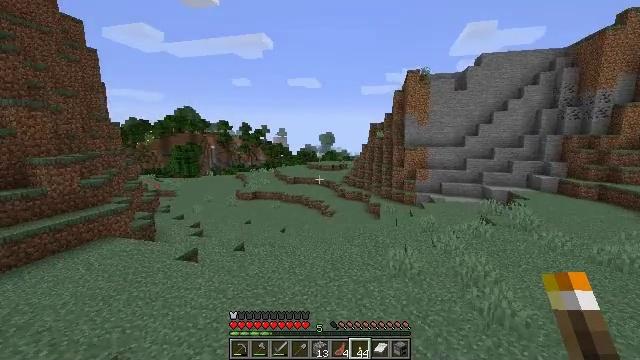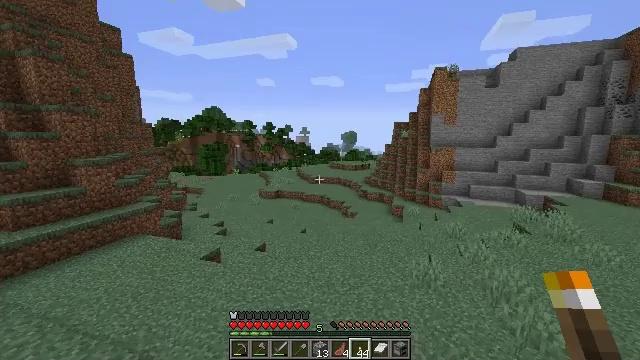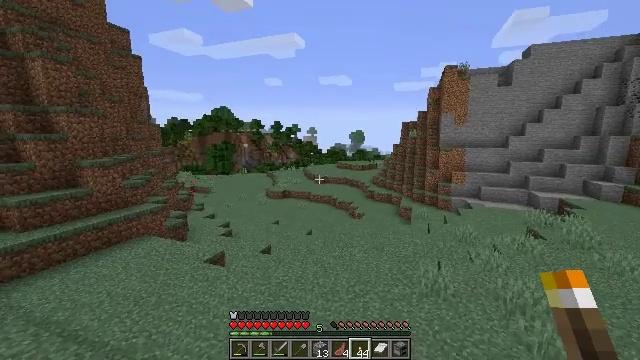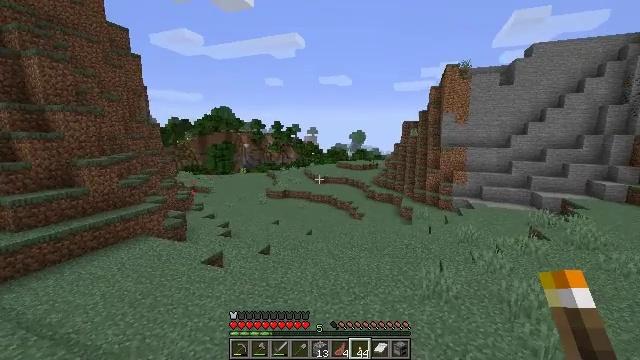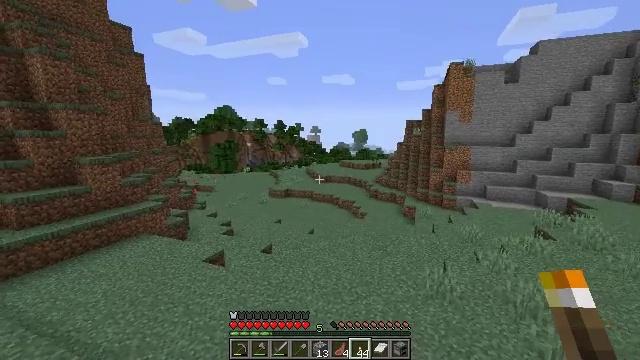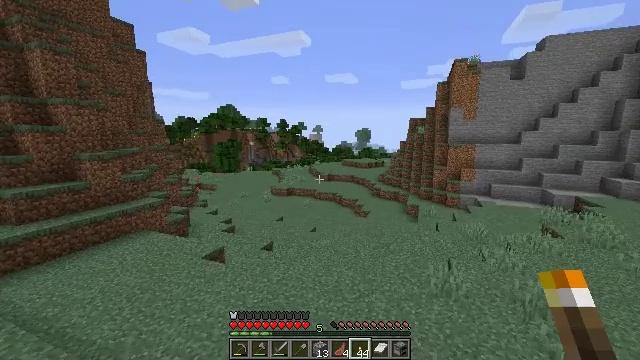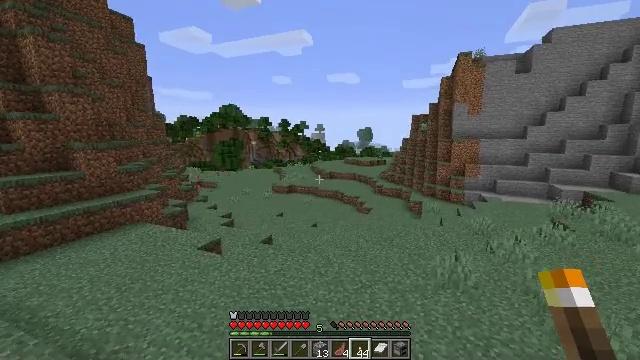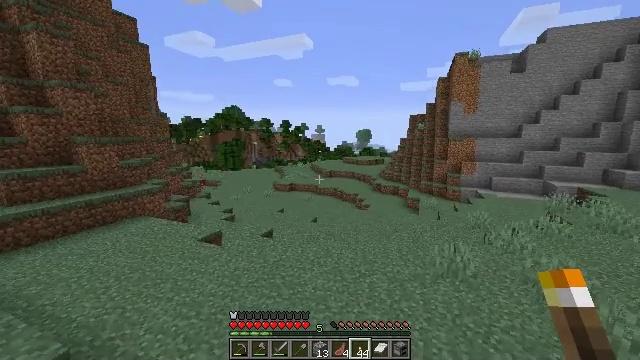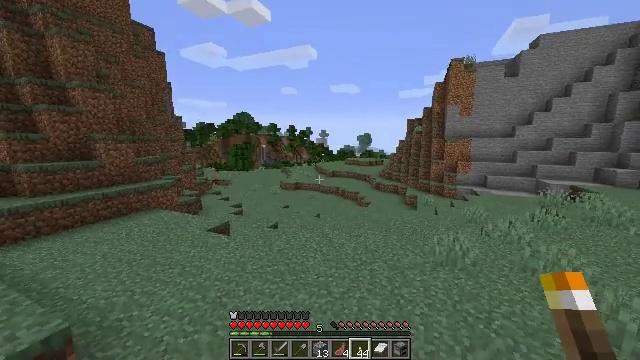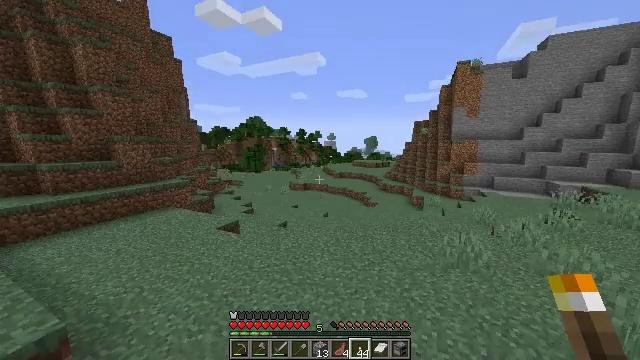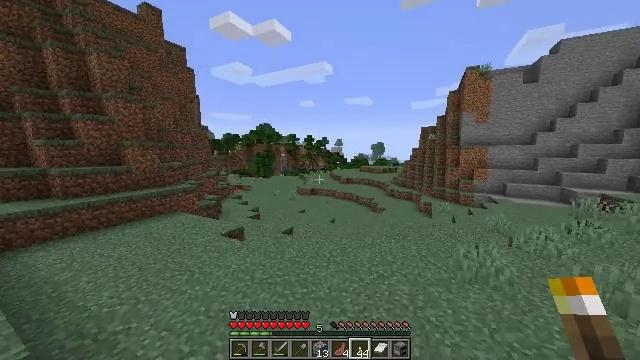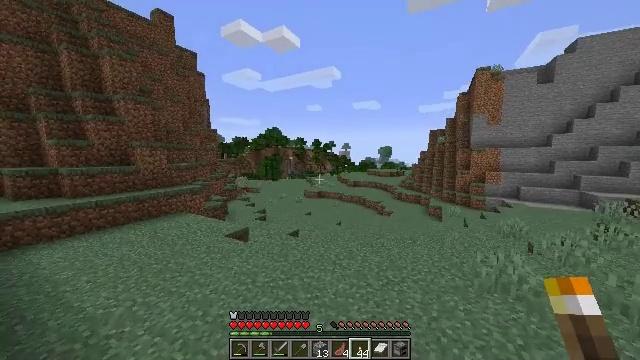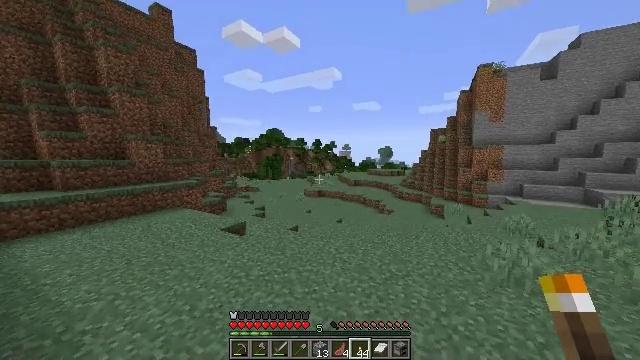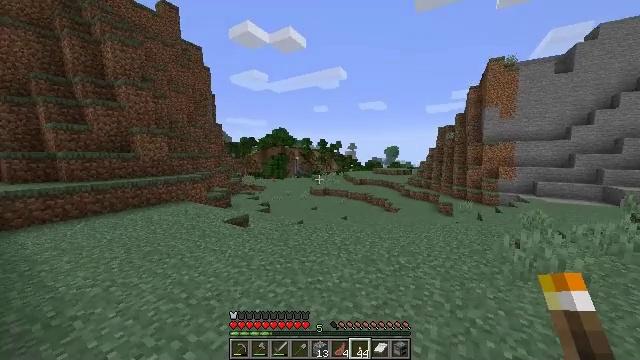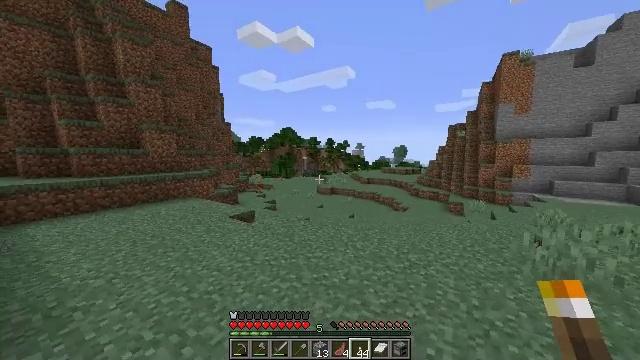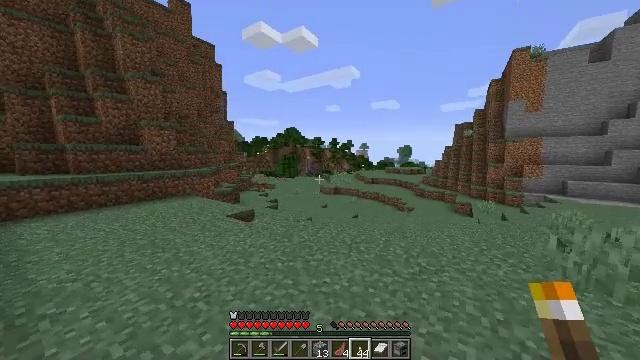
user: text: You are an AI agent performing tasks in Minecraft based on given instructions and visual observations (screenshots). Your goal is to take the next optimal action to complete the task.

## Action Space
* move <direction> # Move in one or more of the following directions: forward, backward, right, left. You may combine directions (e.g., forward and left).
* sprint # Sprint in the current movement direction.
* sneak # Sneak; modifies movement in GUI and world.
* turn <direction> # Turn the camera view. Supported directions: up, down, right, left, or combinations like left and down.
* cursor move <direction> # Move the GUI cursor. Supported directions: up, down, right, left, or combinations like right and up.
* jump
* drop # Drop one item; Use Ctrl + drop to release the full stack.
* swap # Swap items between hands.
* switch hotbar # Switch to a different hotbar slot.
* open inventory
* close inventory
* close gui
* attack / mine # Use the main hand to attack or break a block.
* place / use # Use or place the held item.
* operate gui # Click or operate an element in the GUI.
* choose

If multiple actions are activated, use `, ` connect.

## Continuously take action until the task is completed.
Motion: motion action
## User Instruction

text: Remove the lilac from its place.
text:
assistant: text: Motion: move forward, turn left, jump
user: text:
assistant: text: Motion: move forward, turn left
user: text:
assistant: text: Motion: move forward
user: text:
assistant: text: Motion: move forward
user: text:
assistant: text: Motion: move forward
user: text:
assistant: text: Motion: move forward, sprint
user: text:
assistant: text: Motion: move forward, sprint
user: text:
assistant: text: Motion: move forward, sprint
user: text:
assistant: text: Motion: move forward, sprint, turn left
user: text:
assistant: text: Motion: move forward, sprint, turn left and up
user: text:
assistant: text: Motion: move forward, sprint, turn left
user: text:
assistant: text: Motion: move forward, sprint
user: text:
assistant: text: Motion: move forward, sprint, turn left
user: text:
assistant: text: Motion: move forward, sprint, turn left
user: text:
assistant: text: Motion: move forward, sprint, turn left
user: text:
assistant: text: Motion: move forward, sprint
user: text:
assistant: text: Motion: move forward, sprint
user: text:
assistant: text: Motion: move forward, sprint
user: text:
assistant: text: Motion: move forward, sprint
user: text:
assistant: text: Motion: move forward, sprint
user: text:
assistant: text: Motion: move forward, sprint
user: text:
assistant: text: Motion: move forward, sprint
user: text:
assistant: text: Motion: move forward, sprint
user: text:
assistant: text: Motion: move forward, sprint
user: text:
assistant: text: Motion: move forward, sprint
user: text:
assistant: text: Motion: move forward, sprint
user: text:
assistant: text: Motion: move forward, sprint, turn left
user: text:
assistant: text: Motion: move forward, sprint
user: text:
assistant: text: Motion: move forward, sprint
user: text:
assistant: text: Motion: move forward, sprint